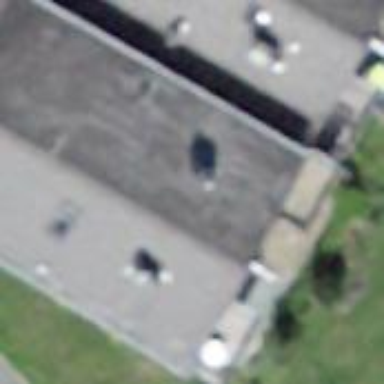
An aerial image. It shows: Building with tile roof.